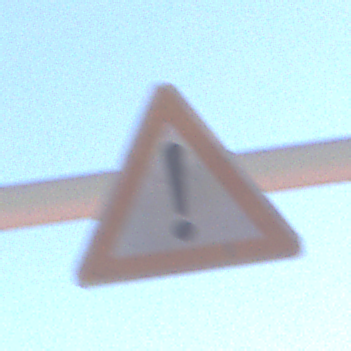
Verkehrszeichen: Gefahrenstelle
Umgebung: Outdoor, Nature
Tageszeit: Midday
Wetter: Clear
Licht: Natural
Jahreszeit: NotSpecified
Kontrast: HighContrast